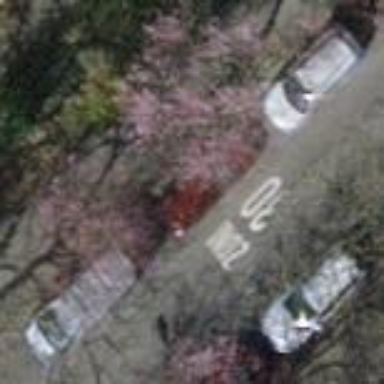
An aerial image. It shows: Parking lane.